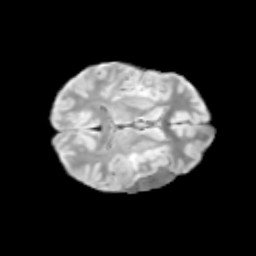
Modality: T2w
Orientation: axial
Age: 12
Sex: male
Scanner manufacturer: siemens
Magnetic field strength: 3 T
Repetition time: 3.8 s
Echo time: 0.07 s